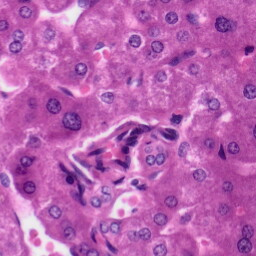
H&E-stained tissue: Liver